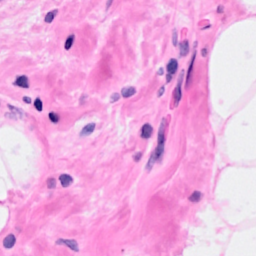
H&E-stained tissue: Breast